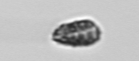
Label: Pseudochattonella_farcimen